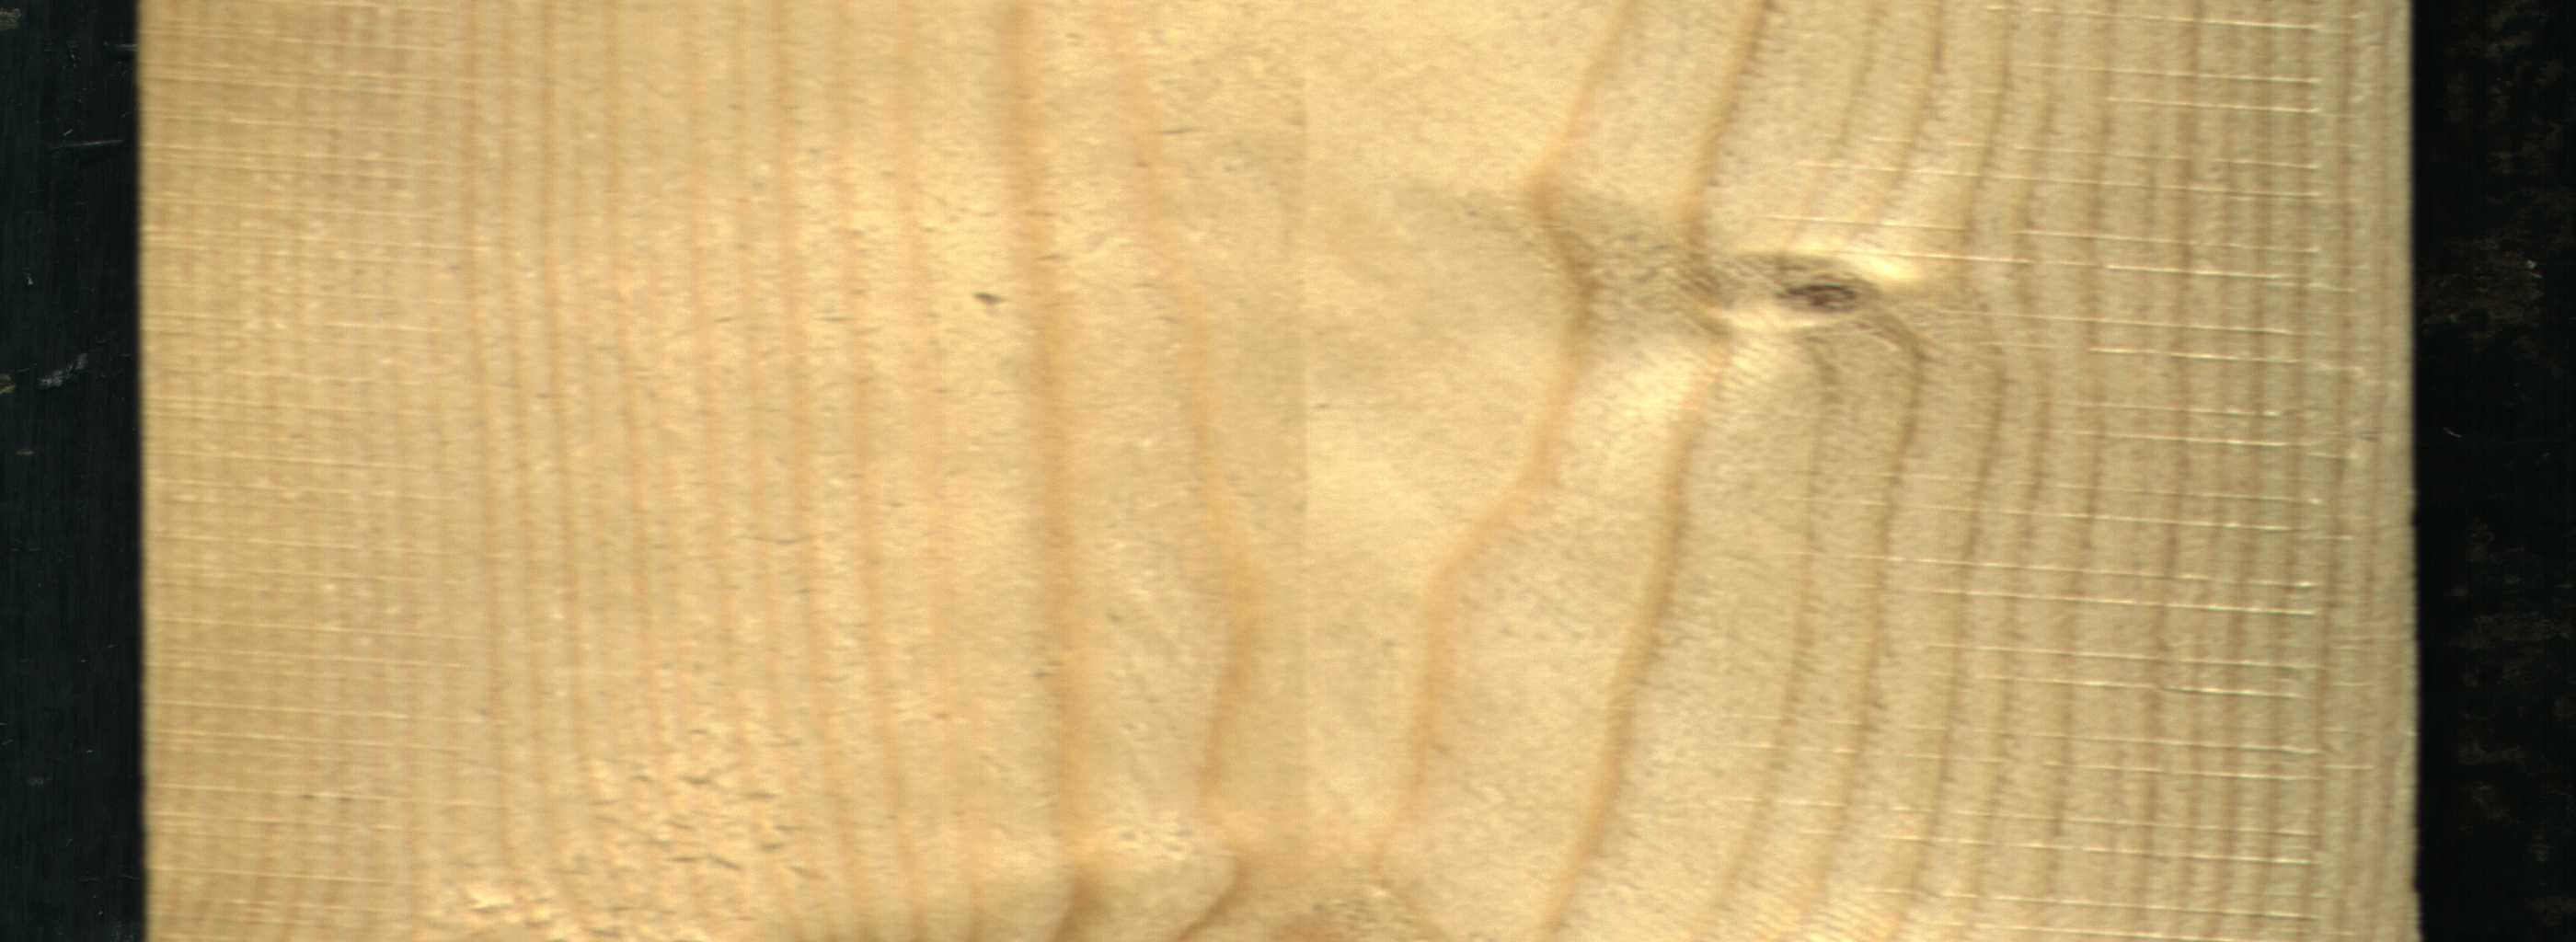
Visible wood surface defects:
Live_Knot